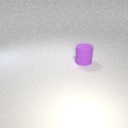
large purple rubber cylinder